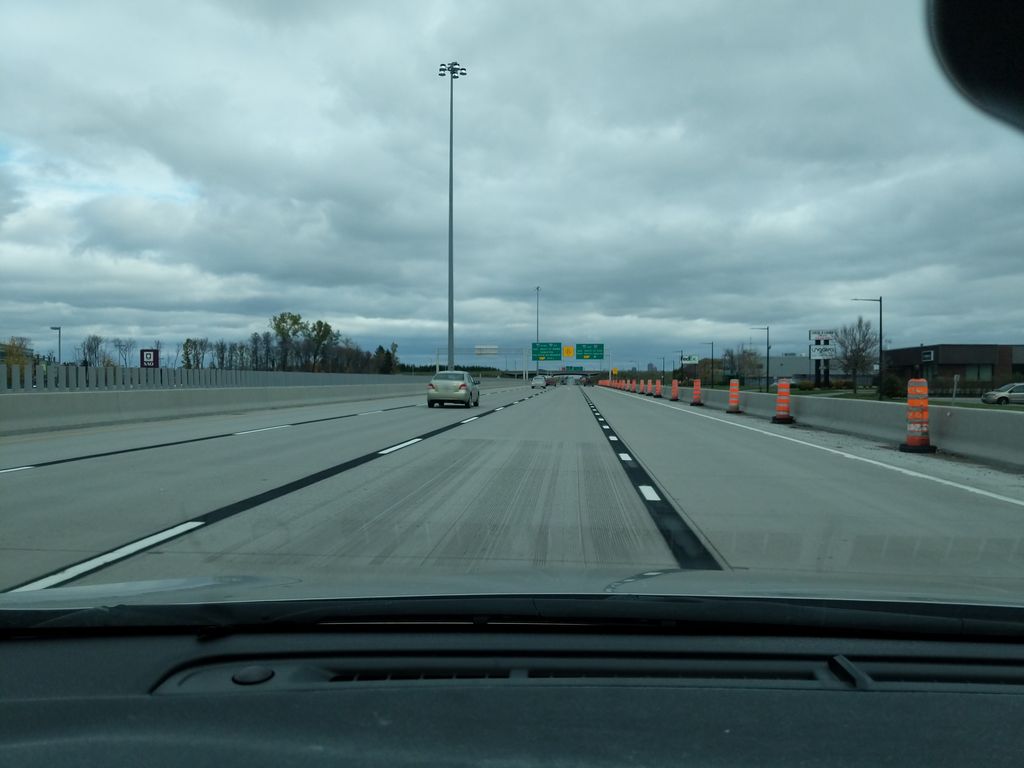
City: quebec_city